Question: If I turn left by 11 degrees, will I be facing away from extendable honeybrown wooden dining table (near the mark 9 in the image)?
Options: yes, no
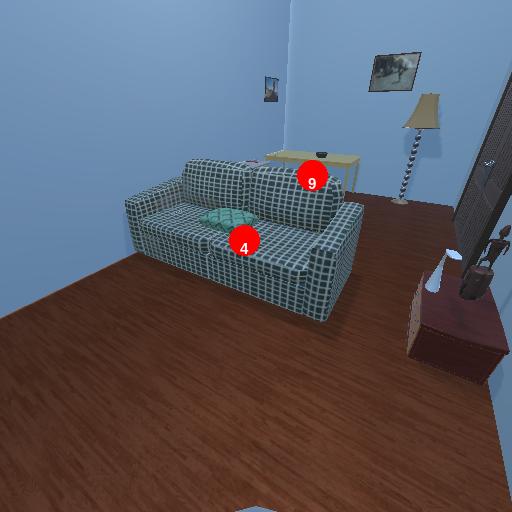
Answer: yes